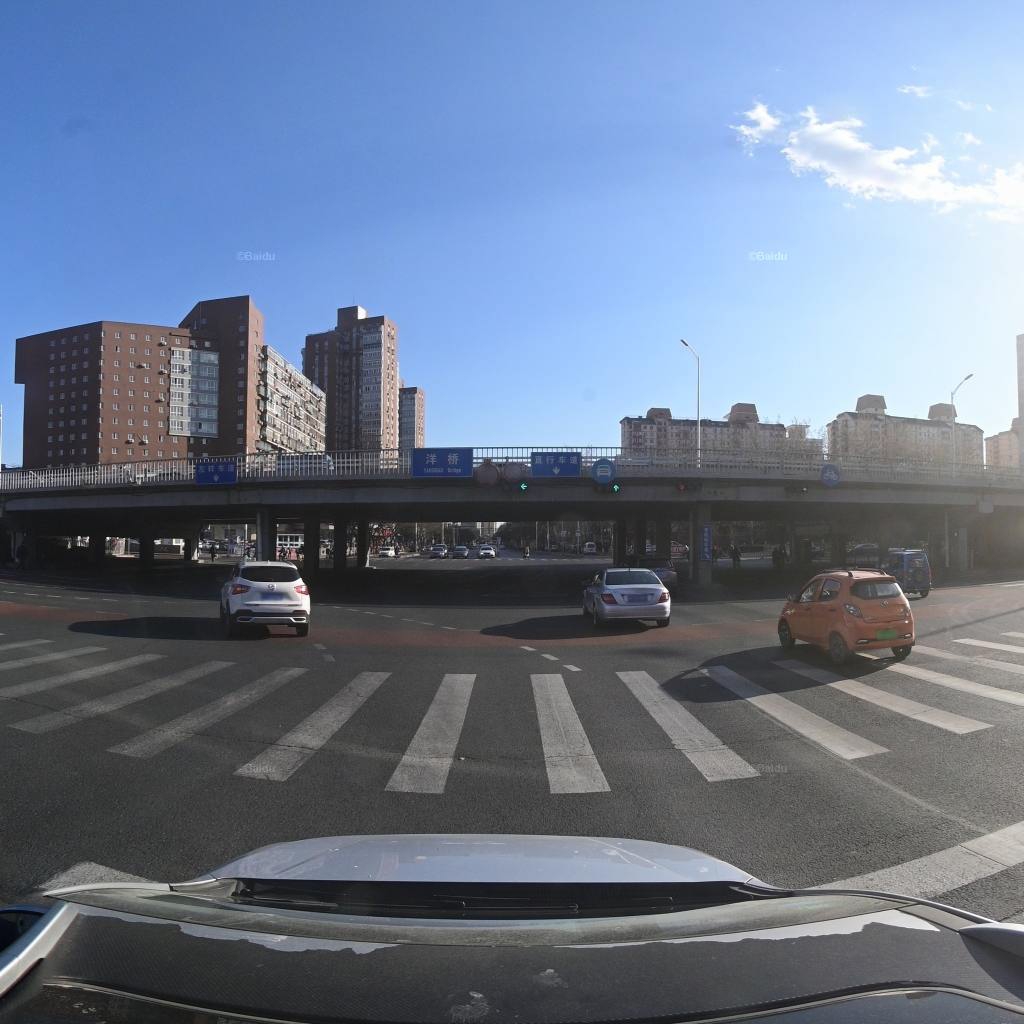
Region: Fengtai
Road damage annotations: transverse crack